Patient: sex M, age 76
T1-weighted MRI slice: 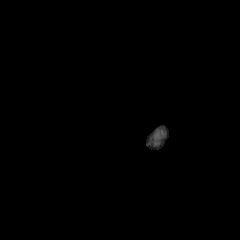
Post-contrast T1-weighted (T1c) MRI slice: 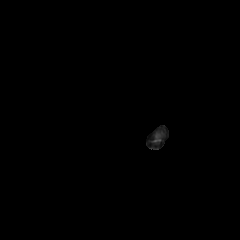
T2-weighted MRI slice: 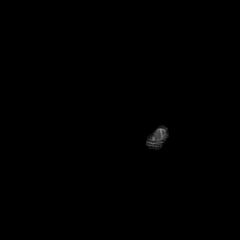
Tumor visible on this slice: no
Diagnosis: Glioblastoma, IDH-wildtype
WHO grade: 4